Interaction volume radius: 5 \u00c5
Interaction volume height: 20 \u00c5
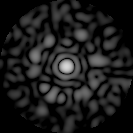
Disorder parameter: 0.8197